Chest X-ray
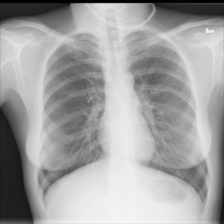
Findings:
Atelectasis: negative
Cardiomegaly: negative
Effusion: negative
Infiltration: negative
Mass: negative
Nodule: negative
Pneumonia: negative
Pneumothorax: negative
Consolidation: negative
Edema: negative
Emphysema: negative
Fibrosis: negative
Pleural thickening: negative
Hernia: negative